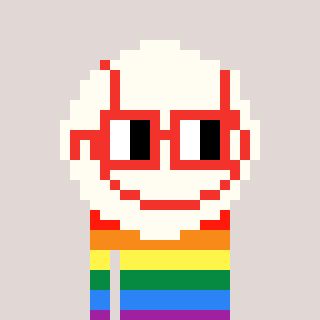
a pixel art character with square red glasses, a baseball ball-shaped head and a computerblue-colored body on a warm background